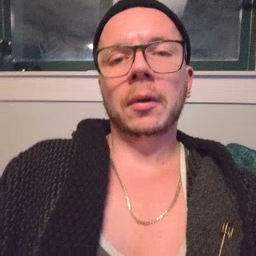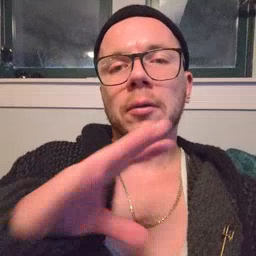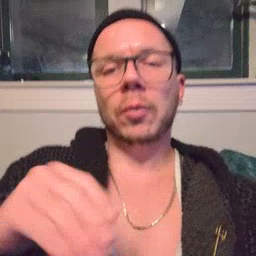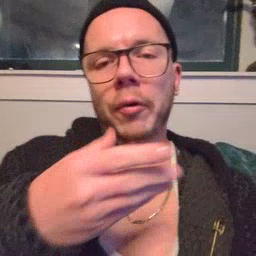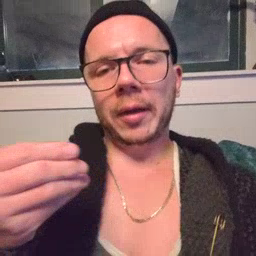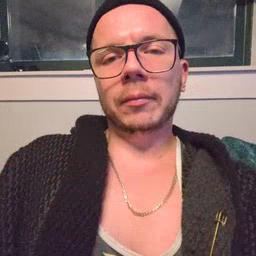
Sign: story